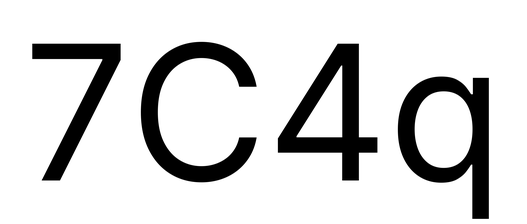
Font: Inter_Regular